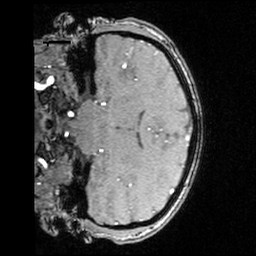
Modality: angio
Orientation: coronal
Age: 27
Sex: male
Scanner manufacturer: siemens
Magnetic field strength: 3 T
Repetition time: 0.025 s
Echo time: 0.00334 s